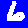
Digit: 6